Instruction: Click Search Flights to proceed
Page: home
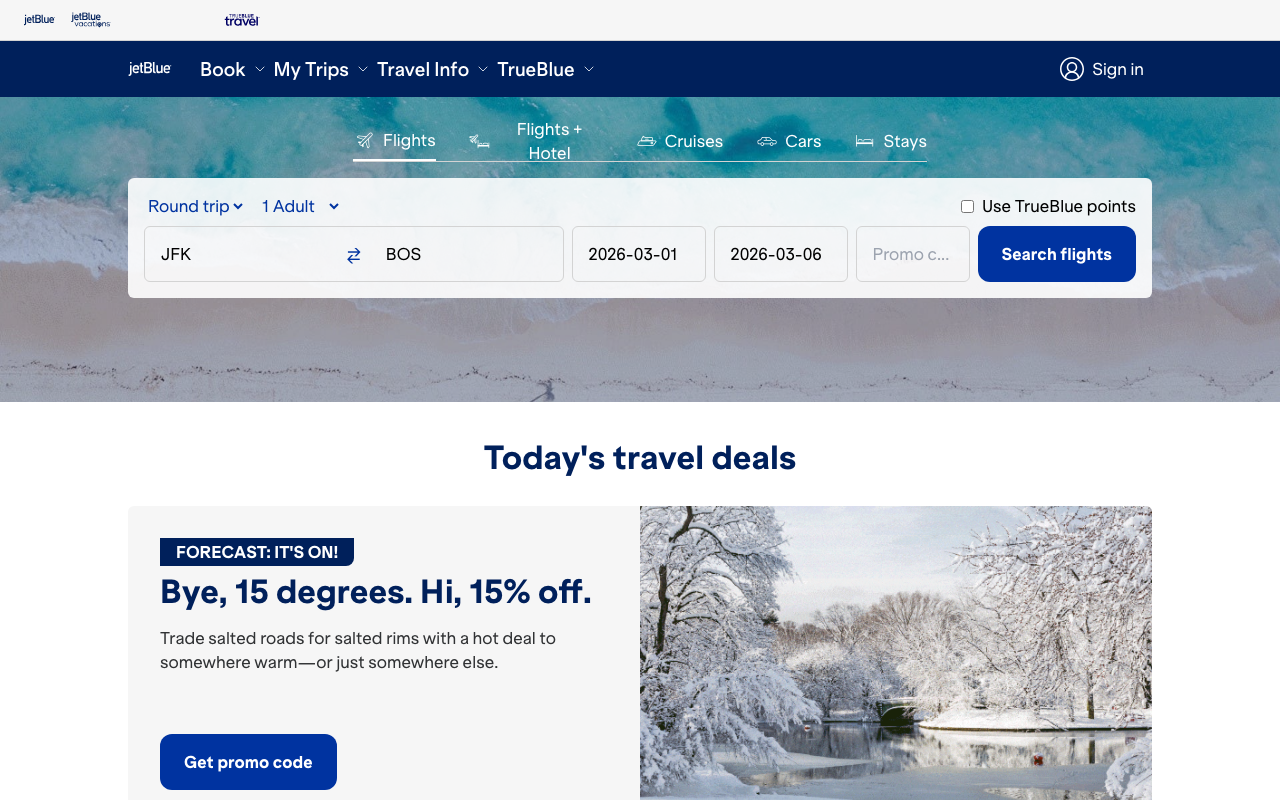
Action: click